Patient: sex F, age 53
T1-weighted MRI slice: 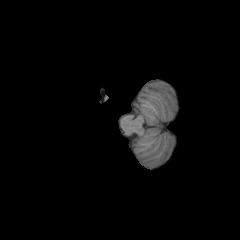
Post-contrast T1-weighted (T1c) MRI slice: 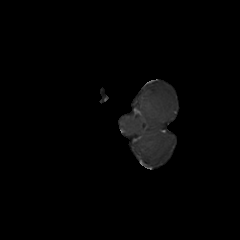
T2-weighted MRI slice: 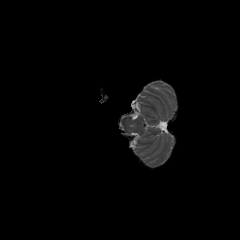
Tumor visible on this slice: no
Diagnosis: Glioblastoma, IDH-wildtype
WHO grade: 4